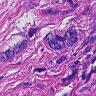
Metastatic tissue present: yes